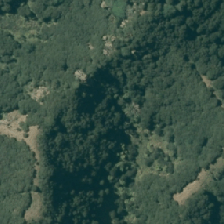
Land cover: manuka_kanuka